Question: I want to be able to create a data frame using results in lists that have an inconsistent list size. I want to display "NULL", "N/A" or "0" where there is no data.
These are my column names
'''
header = ['Group','Person in charge', 'Type of Service', 'Registered Care Categories*', 'Shared Rooms','Facilities & Service']
'''
The first element in each 2 element list for results and results1 corresponds to the name of the column shown in headers.
'''
results = [['Group', 'MacIntyre'],['Person in charge', ' Vivienne Donald (Manager)'],
['Type of Service', 'good'],['Shared Rooms', '4']]
results1 = [['Group', 'Jameseson'], ['Type of Service', 'bad'],['Shared Rooms', '8']]
'''
Desired Output: Table image below

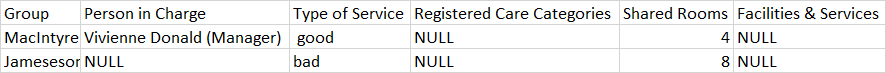
Answer: Here is an example showing one way to accomplish what you want:
'''
import pandas as pd
# first, construct a dataframe containing your desired columns
columns = ['Group', 'Person in charge', 'Type of Service',
'Registered Care Categories*', 'Shared Rooms', 'Facilities & Service']
df = pd.DataFrame(columns=columns)
# then, store each of your results in a list, so that they can be iterated through
result1 = [['Group', 'MacIntyre'], ['Person in charge', ' Vivienne Donald (Manager)'],
['Type of Service', 'good'], ['Shared Rooms', '4']]
result2 = [['Group', 'Jameseson'], ['Type of Service', 'bad'], ['Shared Rooms', '8']]
results = [result1, result2]
# now, loop through your results using enumerate to create an index for that dataframe row
for index, result in enumerate(results):
# within each result, loop through the available data elements
for item in result:
# unpack the items in the list
column, value = item[0], item[1]
# store the value in the appropriate columns
df.loc[index, column] = value
# finally, inspect the dataframe
print(df)
'''